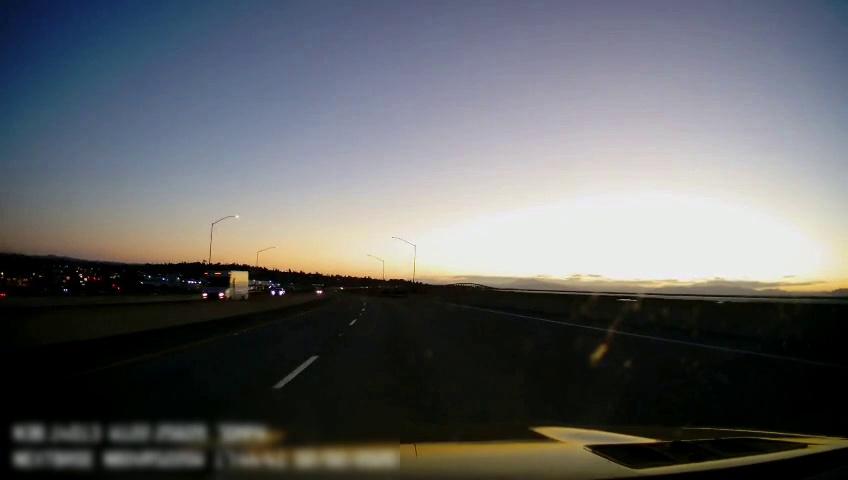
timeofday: Dusk/Dawn/Twilight
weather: Sunny
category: Drivable Space
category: Vehicles | Other LV
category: Vehicles | Truck
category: Lanes | Current Lane
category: Lanes | Current Lane
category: Lanes | Alternate Lane